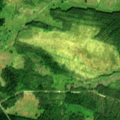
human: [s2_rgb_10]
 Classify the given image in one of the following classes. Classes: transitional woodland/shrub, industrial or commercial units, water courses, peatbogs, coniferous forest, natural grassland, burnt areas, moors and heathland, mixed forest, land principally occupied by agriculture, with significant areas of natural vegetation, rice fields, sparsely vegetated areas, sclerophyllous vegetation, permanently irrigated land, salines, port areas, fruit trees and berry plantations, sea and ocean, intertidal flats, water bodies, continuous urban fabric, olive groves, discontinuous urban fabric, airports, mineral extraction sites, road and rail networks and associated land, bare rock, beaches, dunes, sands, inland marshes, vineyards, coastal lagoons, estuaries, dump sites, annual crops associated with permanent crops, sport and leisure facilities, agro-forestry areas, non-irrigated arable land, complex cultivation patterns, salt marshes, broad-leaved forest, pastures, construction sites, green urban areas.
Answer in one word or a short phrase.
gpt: coniferous forest, mixed forest, transitional woodland/shrub, peatbogs